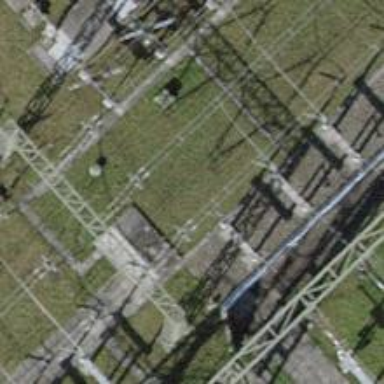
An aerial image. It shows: Busbar power line.